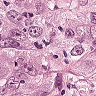
Metastatic tissue present: yes